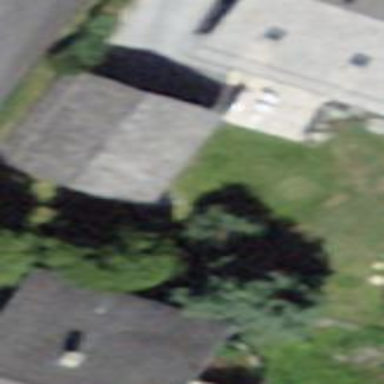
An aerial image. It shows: Building with tiled roof.